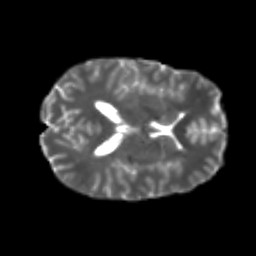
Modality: T2w
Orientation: axial
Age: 23
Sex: male
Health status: healthy
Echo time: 0.074 s